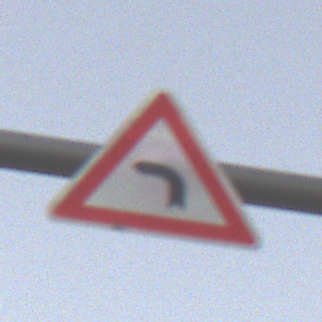
Verkehrszeichen: KurveLinks
Umgebung: Outdoor, RoadRail
Tageszeit: SunriseSunset
Wetter: PartlyCloudy
Licht: Natural
Jahreszeit: NotSpecified
Kontrast: LowContrast